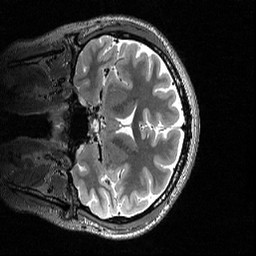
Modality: T2w
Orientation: coronal
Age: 21
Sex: female
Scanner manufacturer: siemens
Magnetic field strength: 3 T
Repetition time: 3.2 s
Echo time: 0.56 s